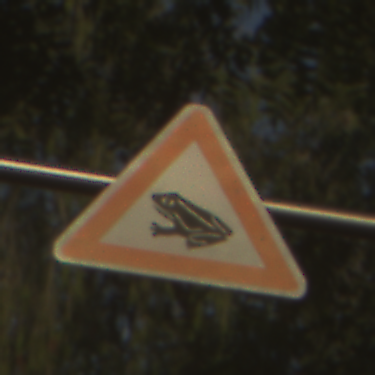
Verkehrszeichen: AmphibienwanderungRechts
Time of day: SunriseSunset
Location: Outdoor (Suburban)
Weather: Clear
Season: NotSpecified
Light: Natural